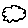
Label: cloud